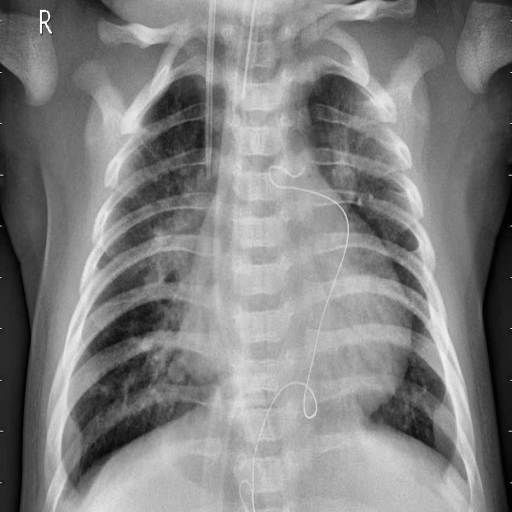
Finding: PNEUMONIA